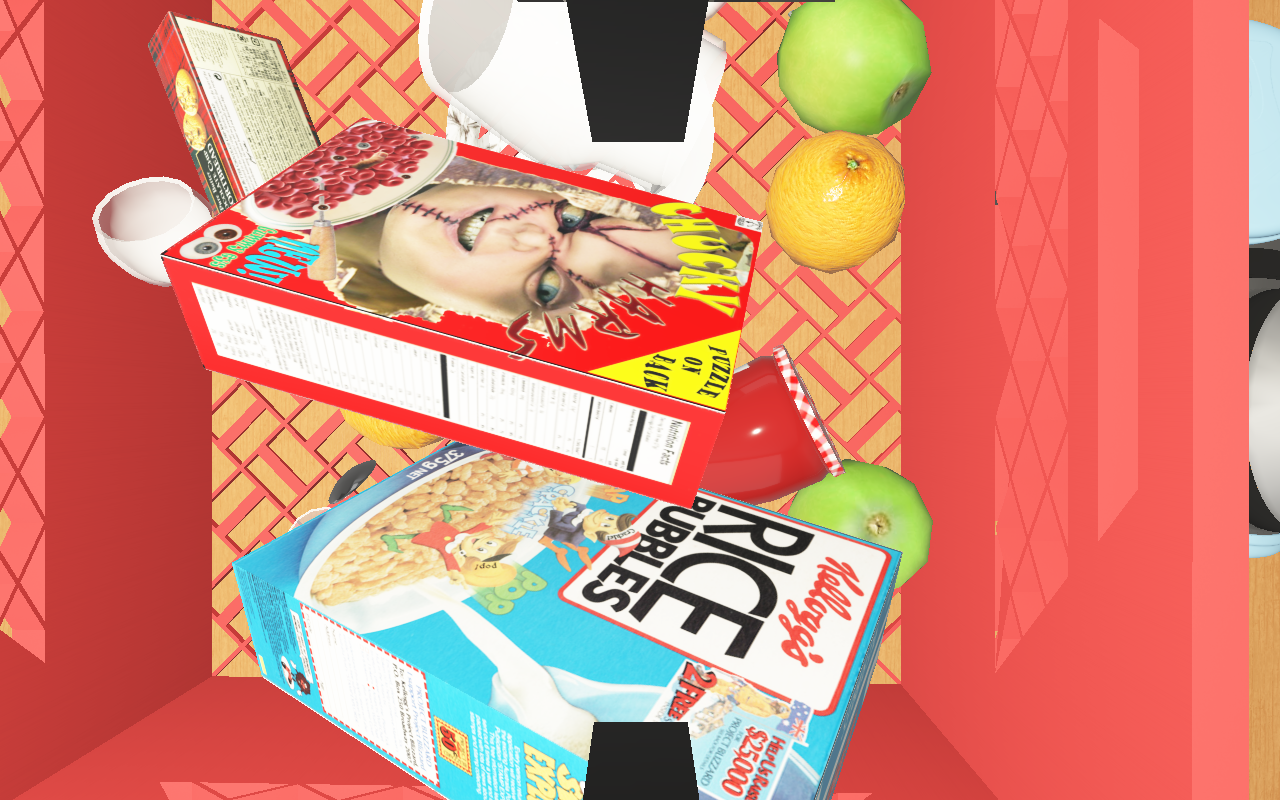
Objects in the scene:
carafe
water bottle
apple
apple
orange
glass
jam jar
cereal box
cereal box